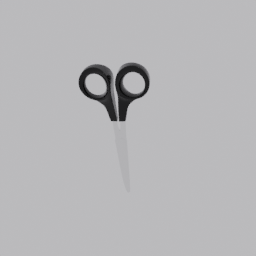
Label: tools